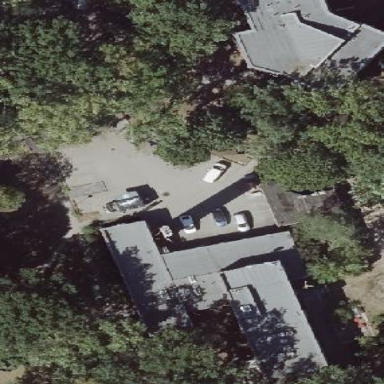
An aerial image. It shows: Dormitory building.